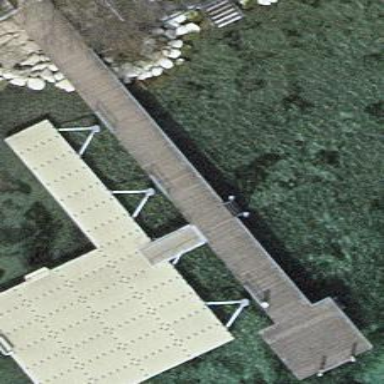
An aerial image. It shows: Man-made pier.